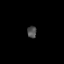
Tissue: prostate
Cell type: T cells
Senescence score: 0.3305
Nuclear area (px): 108
Mean DAPI intensity: 77.741